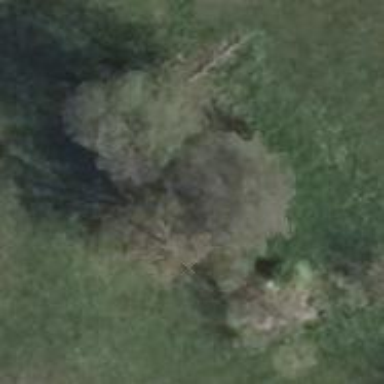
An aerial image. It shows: Group of deciduous broadleaved trees.